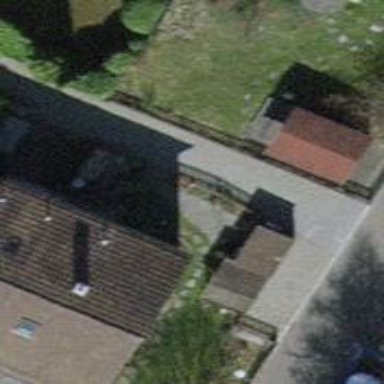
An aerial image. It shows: Building with tile roof.